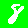
Digit: 8